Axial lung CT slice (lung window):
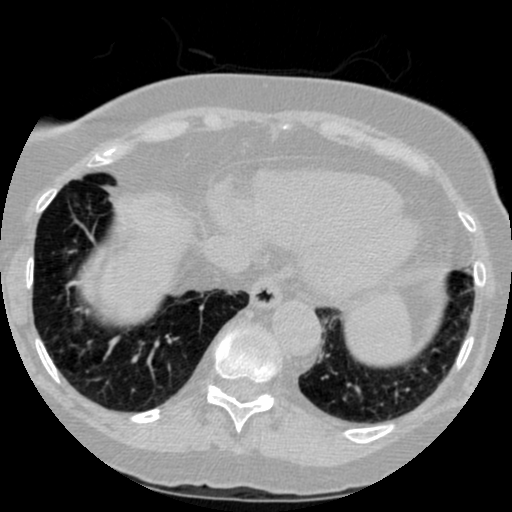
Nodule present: no